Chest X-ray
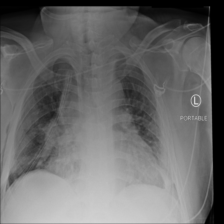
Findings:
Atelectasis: negative
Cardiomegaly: negative
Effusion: negative
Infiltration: negative
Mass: negative
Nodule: negative
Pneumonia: negative
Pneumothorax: positive
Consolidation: negative
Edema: negative
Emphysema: negative
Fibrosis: negative
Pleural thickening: negative
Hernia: negative